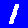
Digit: 1